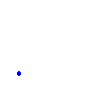
Particle: proton